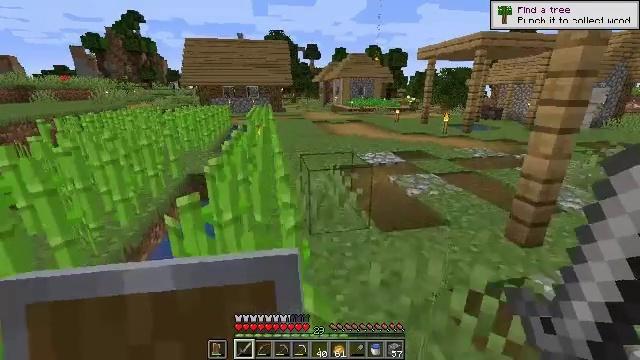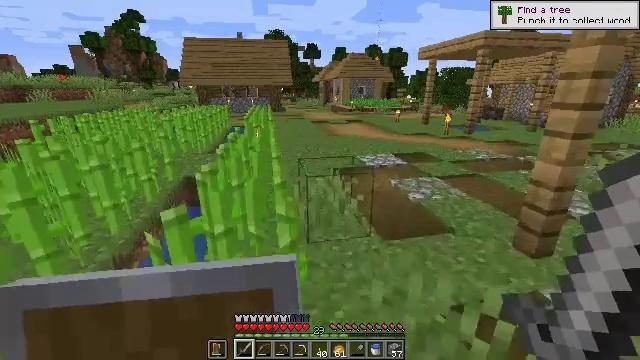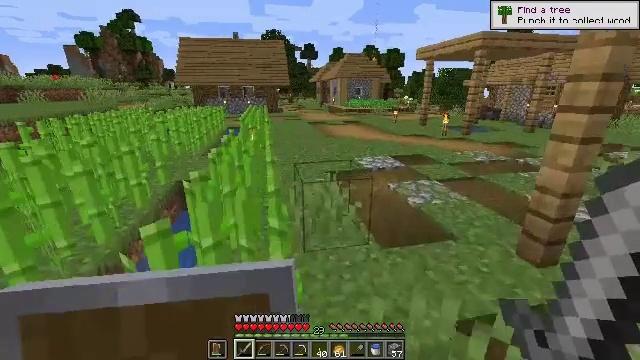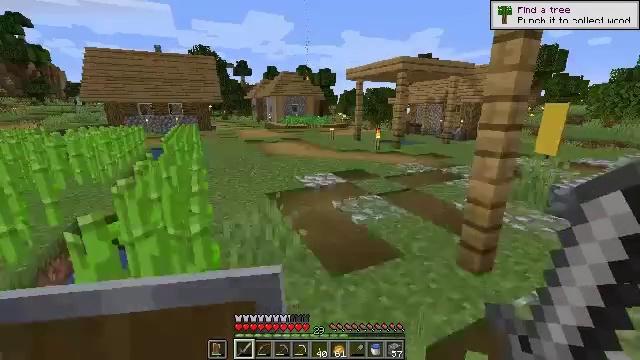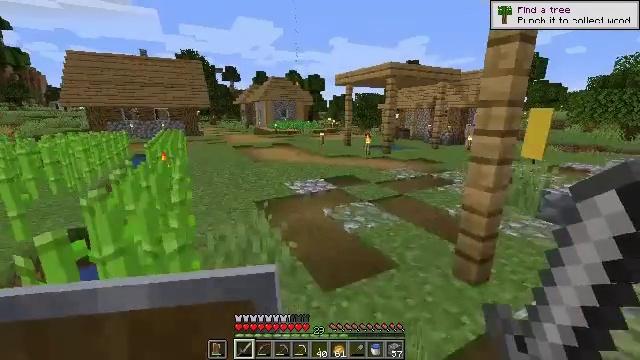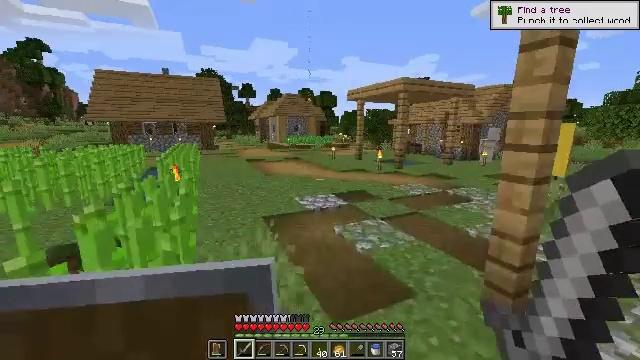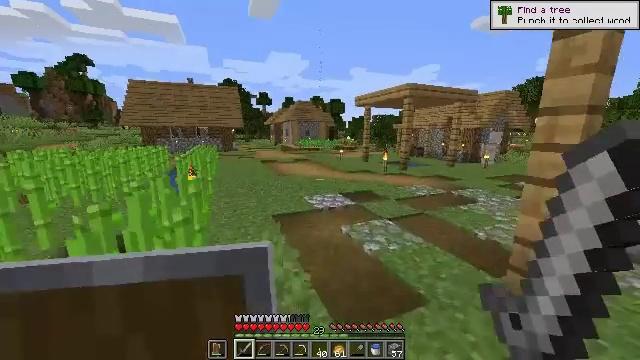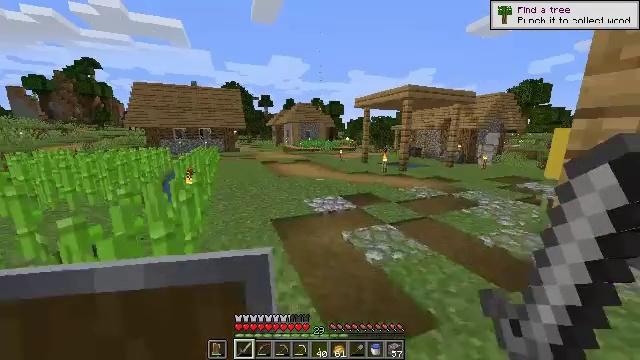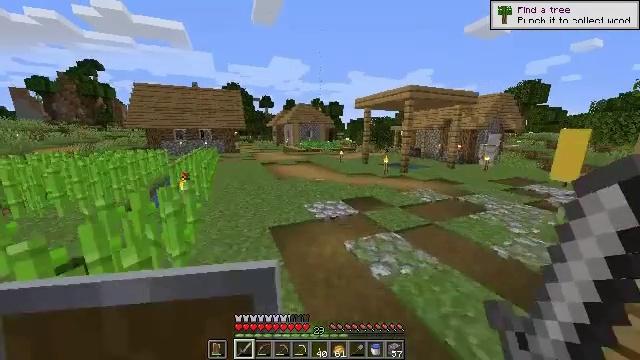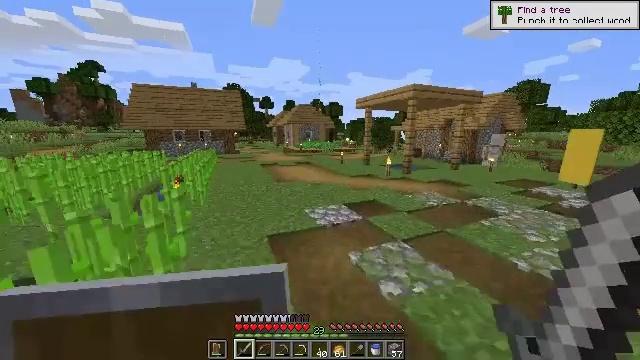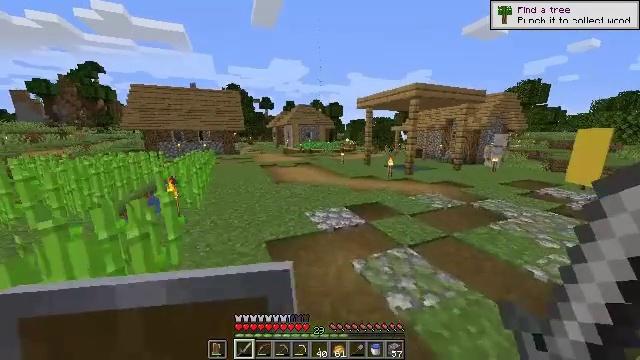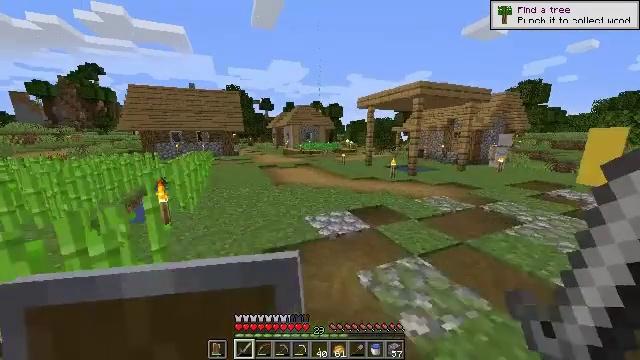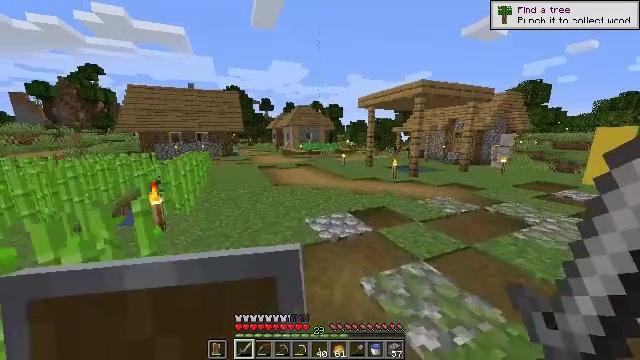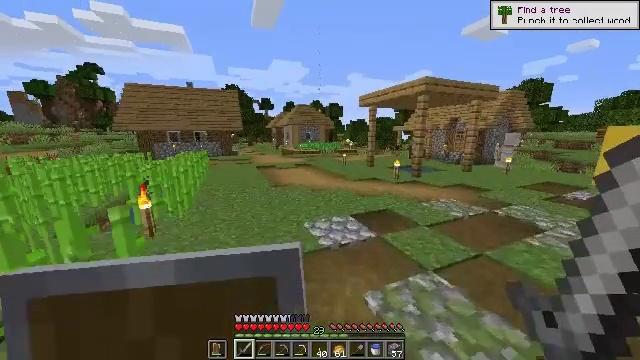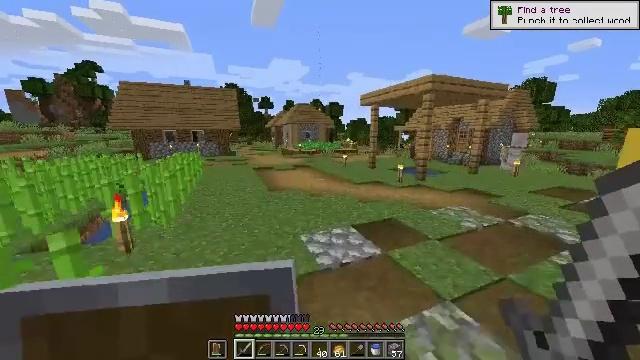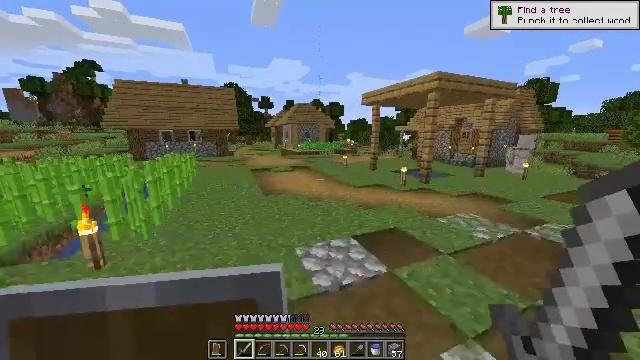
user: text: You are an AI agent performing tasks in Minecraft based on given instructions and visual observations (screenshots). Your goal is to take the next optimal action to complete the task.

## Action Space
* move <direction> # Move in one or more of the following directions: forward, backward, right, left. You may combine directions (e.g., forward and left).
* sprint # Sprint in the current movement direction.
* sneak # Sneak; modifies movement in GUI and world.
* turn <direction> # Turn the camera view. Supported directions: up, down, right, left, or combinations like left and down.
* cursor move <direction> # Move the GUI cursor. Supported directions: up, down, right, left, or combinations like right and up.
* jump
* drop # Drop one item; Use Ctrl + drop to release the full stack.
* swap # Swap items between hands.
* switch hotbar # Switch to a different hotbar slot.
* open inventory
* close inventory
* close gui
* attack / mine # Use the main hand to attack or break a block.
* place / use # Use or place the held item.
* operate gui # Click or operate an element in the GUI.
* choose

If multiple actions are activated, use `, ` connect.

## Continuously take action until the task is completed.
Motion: motion action
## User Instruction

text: Retrieve carrots by attacking the plant.
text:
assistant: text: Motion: move forward
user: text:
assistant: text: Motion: move forward
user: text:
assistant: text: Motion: move forward, turn right and up
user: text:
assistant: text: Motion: move forward, sprint, turn right and up
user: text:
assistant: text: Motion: move forward, sprint, turn left and up
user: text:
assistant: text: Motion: move forward, sprint, turn left
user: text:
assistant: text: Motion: move forward
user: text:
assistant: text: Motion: move forward
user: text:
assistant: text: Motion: move forward
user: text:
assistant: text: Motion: move forward
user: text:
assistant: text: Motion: move forward
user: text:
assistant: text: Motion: move forward
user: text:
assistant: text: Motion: move forward
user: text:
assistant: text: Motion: move forward
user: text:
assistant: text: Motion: move forward
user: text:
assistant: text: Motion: move forward, turn right and down
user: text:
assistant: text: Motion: move forward, turn right
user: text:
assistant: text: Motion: move forward, turn right and up
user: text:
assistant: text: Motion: move forward and move left
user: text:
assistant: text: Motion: move forward and move left
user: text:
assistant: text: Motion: move forward and move left
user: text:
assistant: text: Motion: move forward and move left
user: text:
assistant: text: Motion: move forward and move left, turn left and up
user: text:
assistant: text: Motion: move forward, turn left and up
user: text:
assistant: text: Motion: move forward, sprint, turn up
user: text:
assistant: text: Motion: move forward, sprint
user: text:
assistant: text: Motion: move forward, sprint
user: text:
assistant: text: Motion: move forward
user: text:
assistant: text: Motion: move forward
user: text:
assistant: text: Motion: move forward